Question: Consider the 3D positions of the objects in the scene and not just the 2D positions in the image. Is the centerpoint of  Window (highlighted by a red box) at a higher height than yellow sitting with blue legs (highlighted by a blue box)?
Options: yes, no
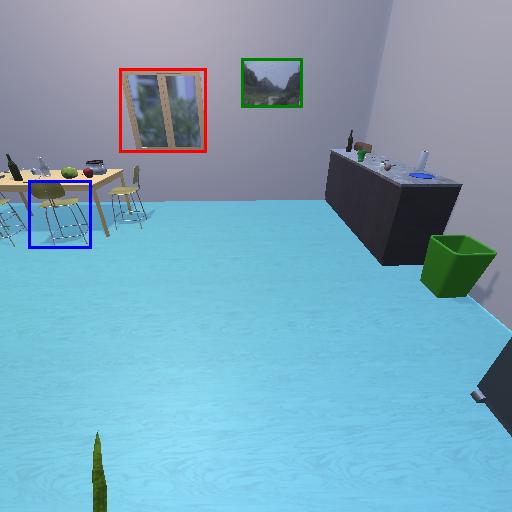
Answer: yes